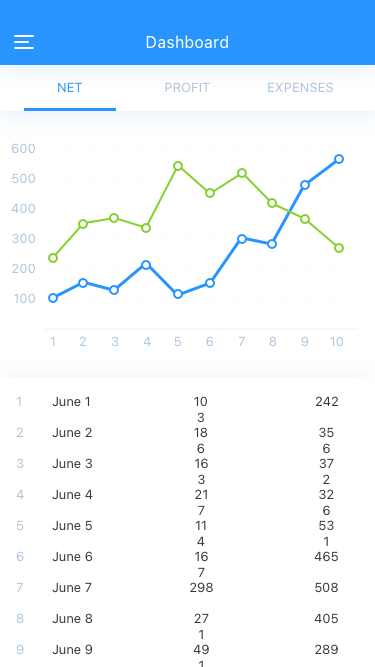
Text in this UI design:
1
2
3
4
5
6
7
8
9
10
100
200
300
400
500
600
9
June 9
491
289
8
June 8
271
405
7
June 7
298
508
6
June 6
167
465
5
June 5
114
531
4
June 4
217
326
3
June 3
163
372
2
June 2
186
356
1
June 1
103
242
Net
Profit
Expenses